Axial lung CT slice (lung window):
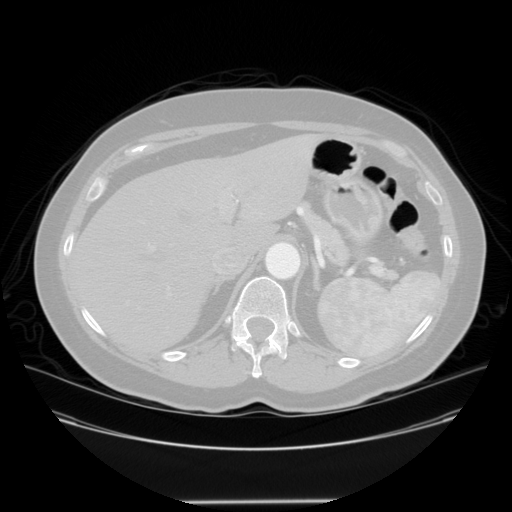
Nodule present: no